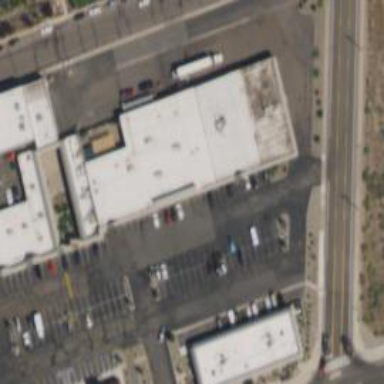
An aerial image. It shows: Supermarket.